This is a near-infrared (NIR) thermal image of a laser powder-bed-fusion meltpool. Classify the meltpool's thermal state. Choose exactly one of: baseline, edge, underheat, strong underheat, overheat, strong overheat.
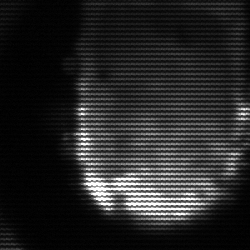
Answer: baseline